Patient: sex M, age 57
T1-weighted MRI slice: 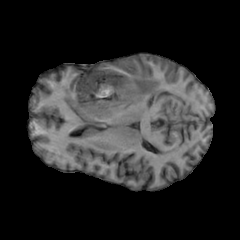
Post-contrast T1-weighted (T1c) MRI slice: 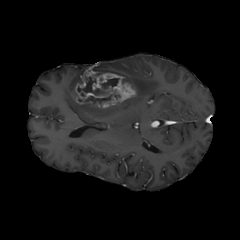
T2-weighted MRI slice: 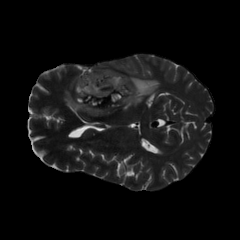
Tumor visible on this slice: yes
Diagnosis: Glioblastoma, IDH-wildtype
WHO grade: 4